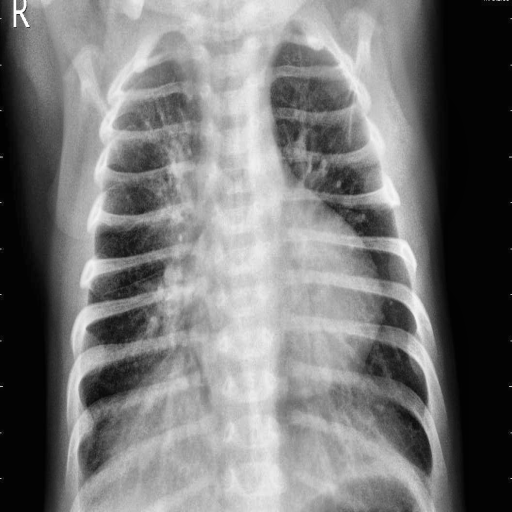
Finding: PNEUMONIA